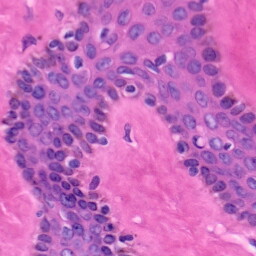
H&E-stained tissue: Skin